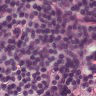
Metastatic tissue present: no